Question: I want to plot something like this:
'''
x = 0:0.01:10;
f = @(x) 50* 1.6.^(-x-5);
g = @(x) 50* 1.6.^(+x-10);
plot(x, f(x));
hold on
plot(x, g(x));
'''
I can't manage to get axes similar to the ones in this figure:

I know I can remove the top and right lines like in <URL>, but I don't know how to get the arrows on the edges.
I don't need the additional annotations, but I would like to remove the ticks on the axes. I know how to do this when the axes are "normal", but I'm not sure if it must be done in another way when the axes are already manipulated.
Does anyone know how to do this?
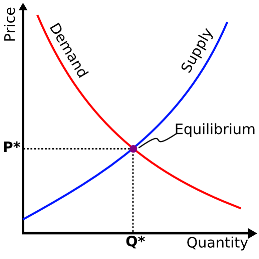
Answer: Well, don't say I didn't warn you :)
'''
% Some bogus functions
f = @(x) 50* 1.6.^(-x-5);
g = @(x) 50* 1.6.^(+x-10);
% Point where they meet
xE = 2.5;
yE = f(xE);
% Plot the bogus functions
figure(1), clf, hold on
x = 0:0.2:5;
plot(x,f(x),'r', x,g(x),'b', 'linewidth', 2)
% get rid of standard axes decorations
set(gca, 'Xtick', [], 'Ytick', [], 'box', 'off')
% Fix the axes sizes
axis([0 5 0 5])
% the equilibrium point
plot(xE, yE, 'k.', 'markersize', 20)
% the dashed lines
line([xE 0; xE xE], [0 yE; yE yE], 'linestyle', '--', 'color', 'k')
% the arrows
xO = 0.2;
yO = 0.1;
patch(...
[5-xO -yO; 5-xO +yO; 5.0 0.0], ...
[yO 5-xO; -yO 5-xO; 0 5], 'k', 'clipping', 'off')
% the squishy wiggly line pointing to the "equilibrium" text
h = @(x)0.5*(x+0.2) + 0.1*sin((x+0.2)*14);
x = 2.7:0.01:3.5;
plot(x, h(x), 'k', 'linewidth', 2)
% the static texts
text(xE-yO, -0.2, 'Q^*', 'fontweight', 'bold')
text(-2*yO, yE, 'P^*', 'fontweight', 'bold')
text(-2*yO, 4, 'Price', 'rotation', 90, 'fontsize', 14)
text( 4, -0.2, 'Quantity', 'fontsize', 14)
text( .5, 4.2, 'Demand', 'fontsize', 14, 'rotation', -55)
text( 4.0, 3.3, 'Supply', 'fontsize', 14, 'rotation', +55)
text( 3.6, 2.1, 'Equilibrium', 'fontsize', 14)
'''
Result: